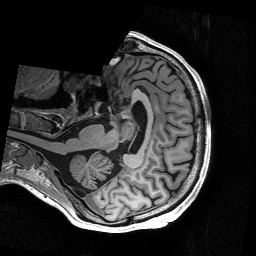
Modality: T1w
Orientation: axial